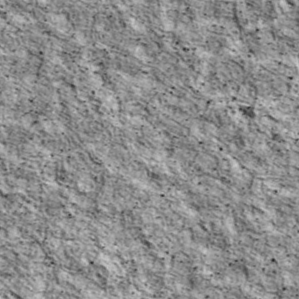
Label: non_frost